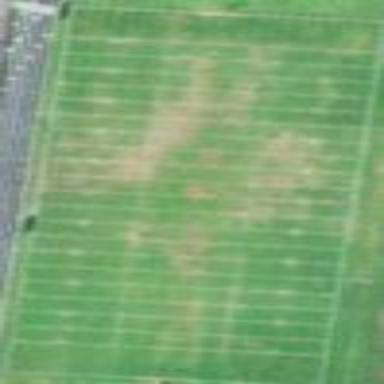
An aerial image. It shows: American football pitch.